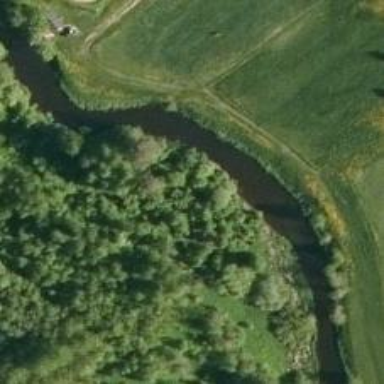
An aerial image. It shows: Beautiful view of river.